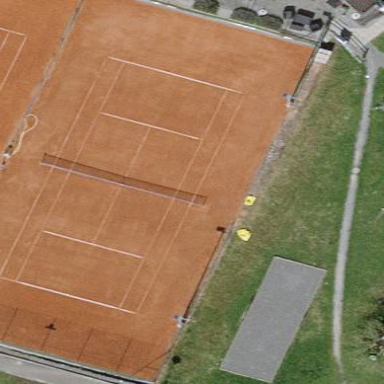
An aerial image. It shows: Tennis court on the leisure land pitch.